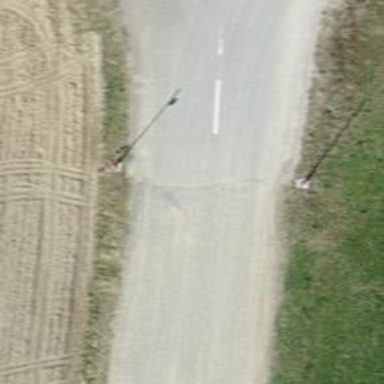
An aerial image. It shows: Lift gate barrier.